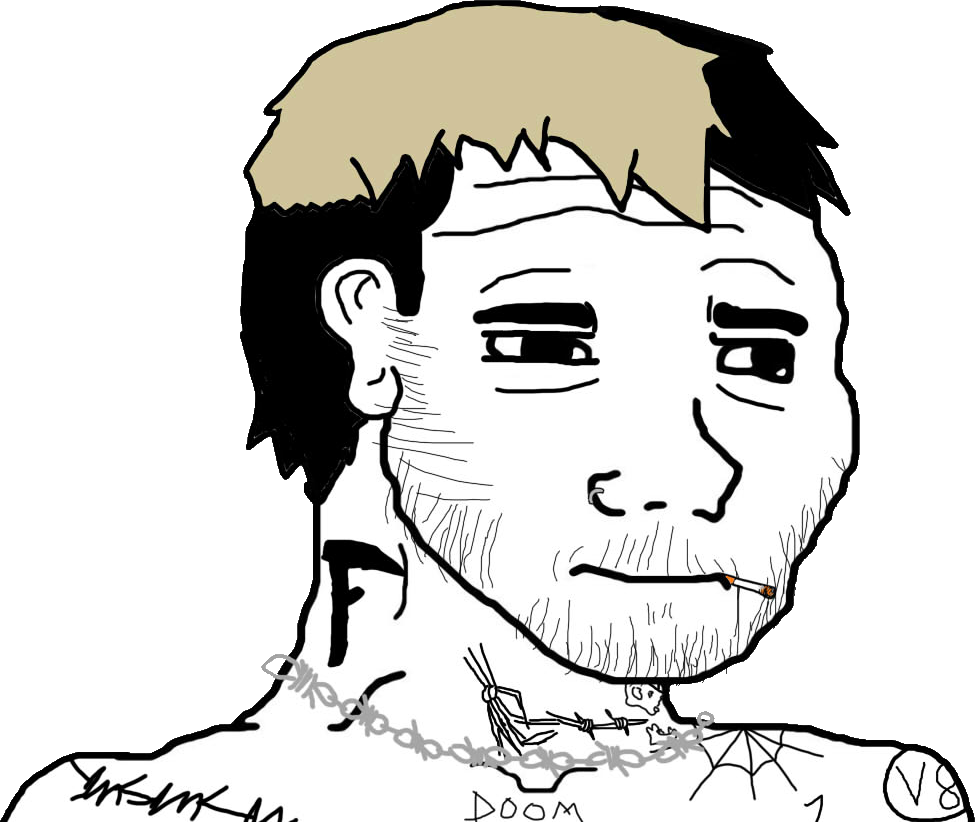
Label: 5_Doomer